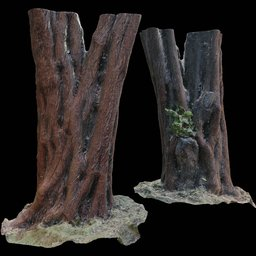
Label: nature